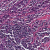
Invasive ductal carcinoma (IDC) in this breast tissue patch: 0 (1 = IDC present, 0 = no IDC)